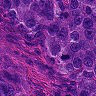
Metastatic tissue present: yes